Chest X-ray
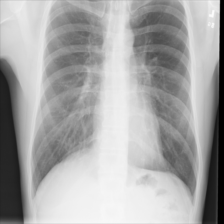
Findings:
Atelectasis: negative
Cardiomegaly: negative
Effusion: negative
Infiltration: negative
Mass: negative
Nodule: negative
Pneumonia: negative
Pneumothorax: negative
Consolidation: negative
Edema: negative
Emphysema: negative
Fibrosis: negative
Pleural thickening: negative
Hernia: negative